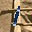
Label: 1